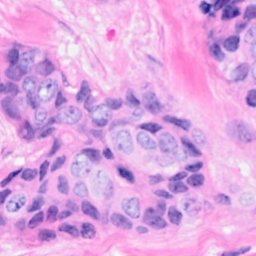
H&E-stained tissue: Breast